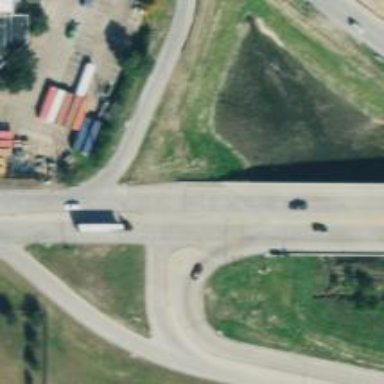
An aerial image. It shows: Secondary link road.